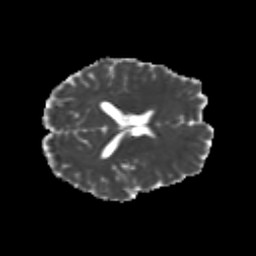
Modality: MD
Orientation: axial
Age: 20
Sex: male
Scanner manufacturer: siemens
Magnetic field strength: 3 T
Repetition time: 3.5 s
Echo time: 0.104 s